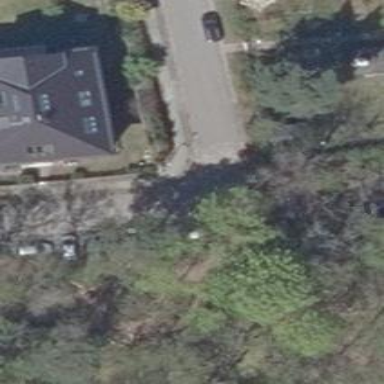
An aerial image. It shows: Residential road with sidewalk on the left side.